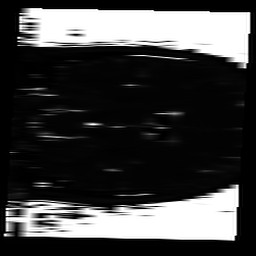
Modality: T2map
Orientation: coronal
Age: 55
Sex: female
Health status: ill